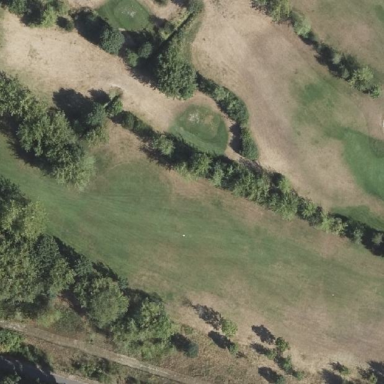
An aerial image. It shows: Golf fairway in the image.